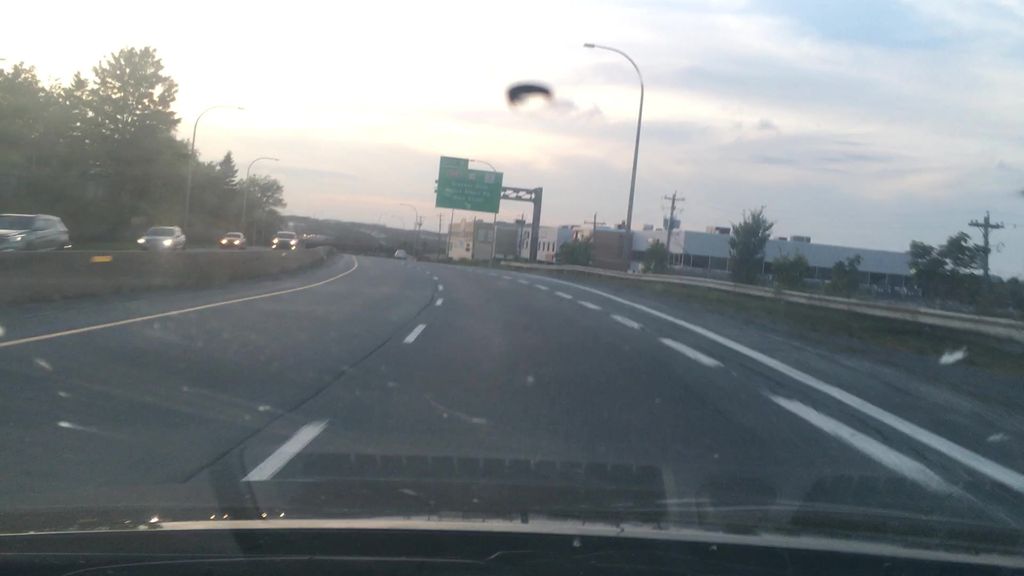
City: halifax